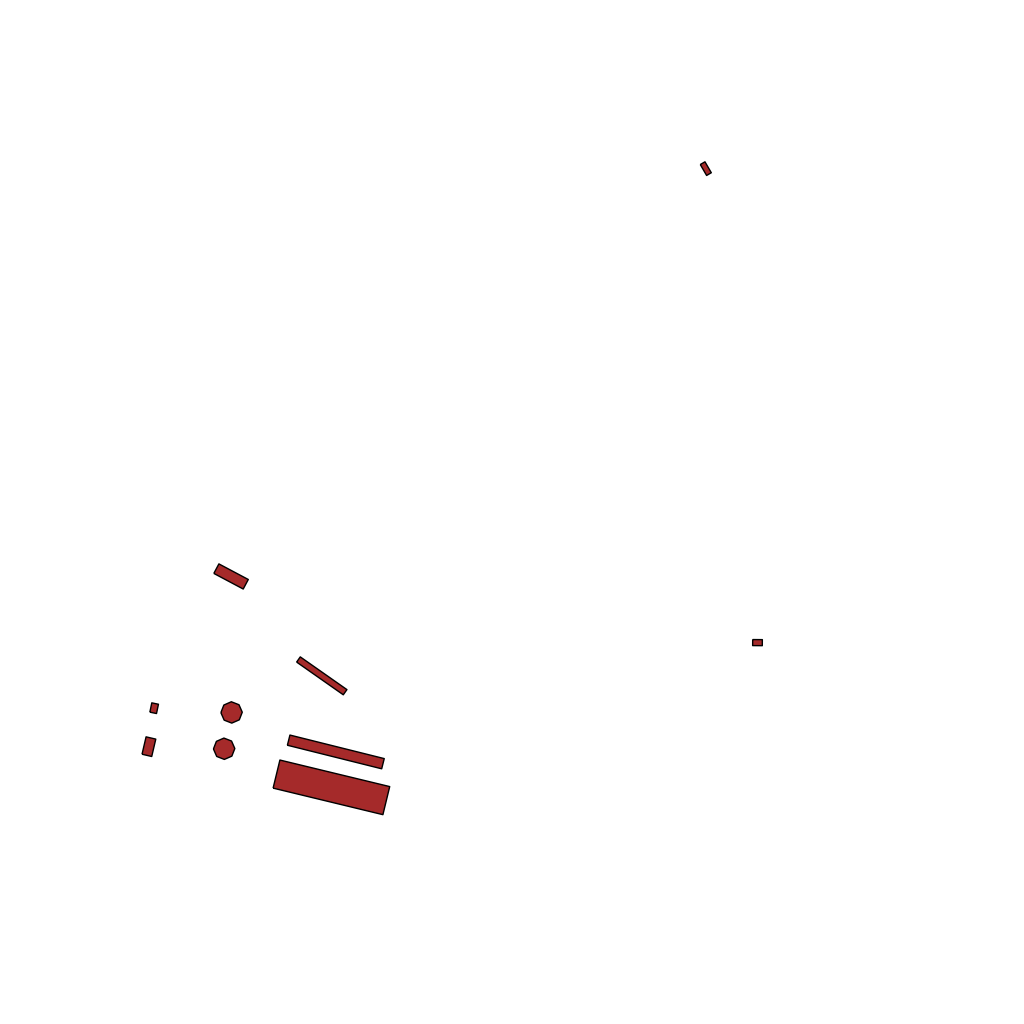
Tags: overhead vector_map, industrial, recreation, individual_rise, density_1, Facility, 1.0 km²